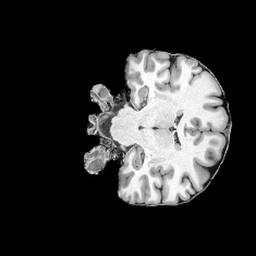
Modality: UNIT1
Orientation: coronal